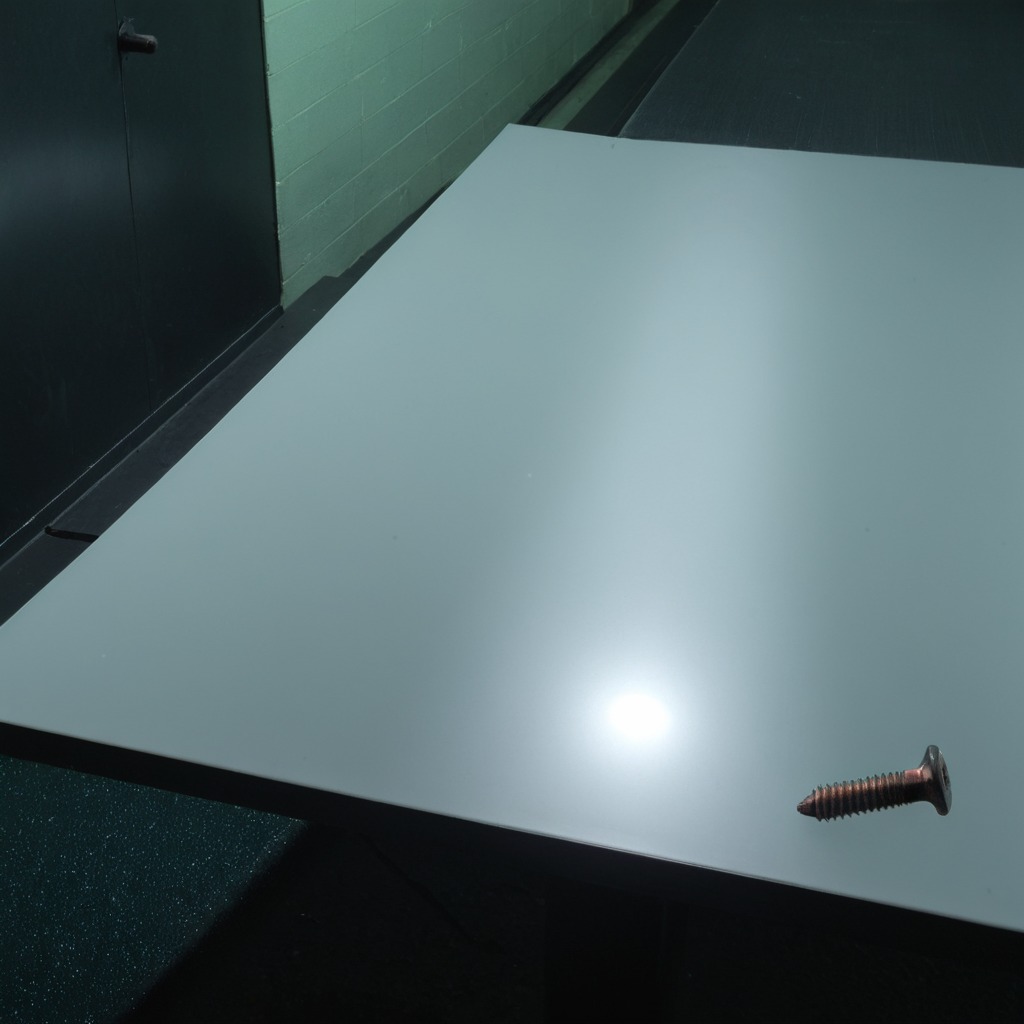
A metal screw is lying on the clean empty table in a railway signal maintenance room.